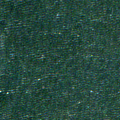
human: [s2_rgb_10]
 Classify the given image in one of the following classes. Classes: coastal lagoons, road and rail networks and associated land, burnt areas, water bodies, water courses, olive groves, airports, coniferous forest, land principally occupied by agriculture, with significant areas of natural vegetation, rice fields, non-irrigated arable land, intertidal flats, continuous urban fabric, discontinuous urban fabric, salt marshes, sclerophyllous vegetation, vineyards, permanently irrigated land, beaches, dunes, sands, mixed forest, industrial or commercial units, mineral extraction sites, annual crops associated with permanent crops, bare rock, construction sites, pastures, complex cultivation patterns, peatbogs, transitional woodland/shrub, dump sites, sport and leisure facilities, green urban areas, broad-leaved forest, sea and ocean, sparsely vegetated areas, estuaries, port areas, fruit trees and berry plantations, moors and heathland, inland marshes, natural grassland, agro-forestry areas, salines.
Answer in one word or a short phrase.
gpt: sea and ocean